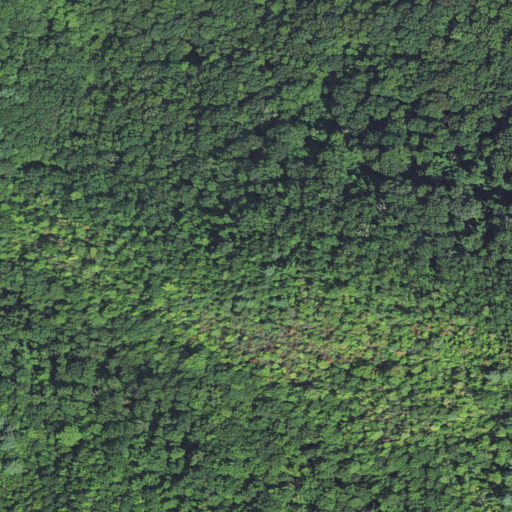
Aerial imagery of ridge(s) in North Carolina named Benny Ridge containing mixed forest and deciduous forest